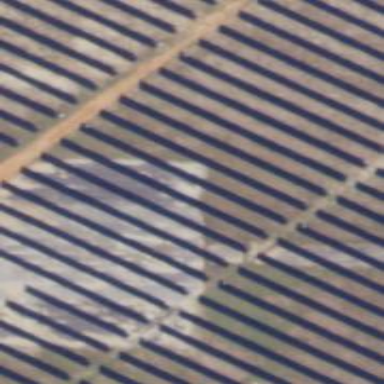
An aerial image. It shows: Solar photovoltaic panel generator.